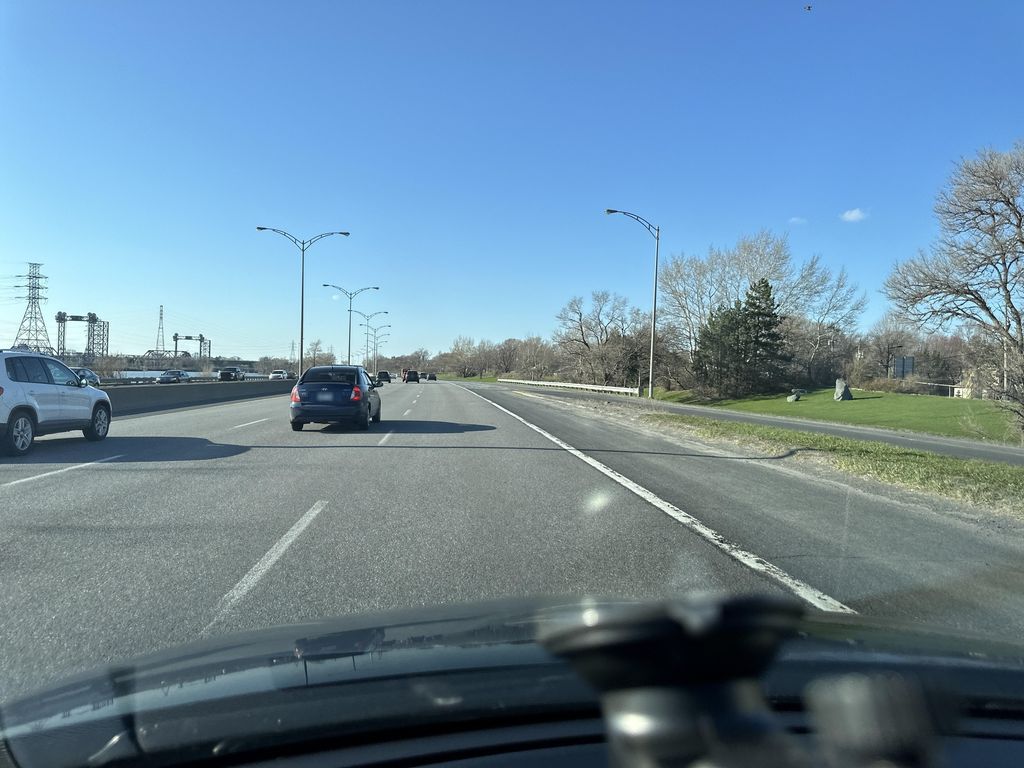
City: montreal